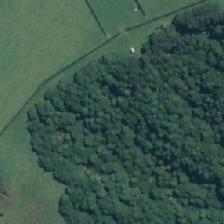
Land cover: indigenous_forest